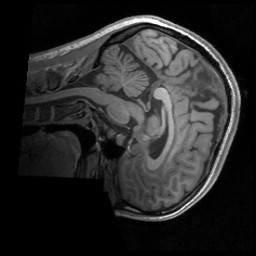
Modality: T1w
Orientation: sagittal
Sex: female